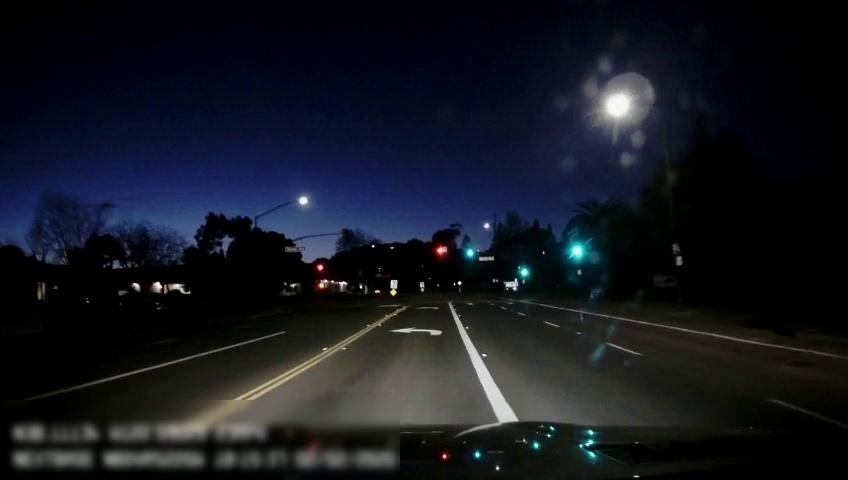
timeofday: Night
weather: Other
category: Drivable Space
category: Drivable Space
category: Lanes | Alternate Lane
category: Lanes | Current Lane
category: Lanes | Current Lane
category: Lanes | Opposite Lane
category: Lanes | Opposite Lane
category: Lanes | Opposite Lane
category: Traffic | Lights